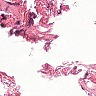
Metastatic tissue present: no